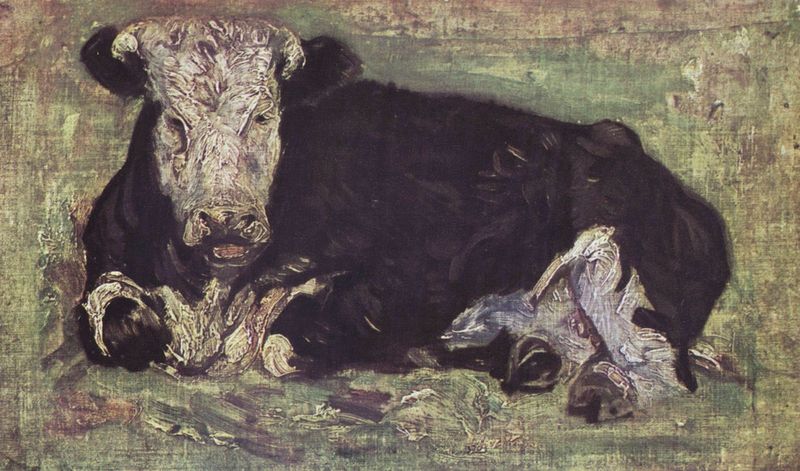
Titel: Liegende Kuh
Künstler: Vincent van Gogh
Institution: Privatsammlung
Schlagwörter: gemälde, kopf, weiß, grün, impressionismus, braun, grau, haar, hintergrund, nase, schwarz, skizze, zeichnung, blick, gras, rot, tier, wiese, beige, malerei, augen, böse, gesicht, steine, bild, bildnis, horn, portrait, porträt, öl, erde, feld, natur, weide, pastos, land, auge, realismus, frontal, ohren, beine, fell, hufe, schwanz, ruhe, liegen, ruhen, naturalismus, studie, schattierungen, kuh, rind, koppel, ölgemälde, essen, pfoten, liegend, knochen, wirbel, acryl, strich, leinwand, pinsel, ölmalerei, pinselduktus, hufen, unvollendet, gebiss, gefleckt, schnauze, maul, nüstern, zunge, ölskizze, nüster, euter, fleckvieh, hörner, schwarzbunte, grautöne, ochse, stier, hölzer, schwarzbunt, wiederkäuen, kalb, kälbchen, klauen, ruhend, lagern, pinselführung, franz marc, marc, tierstudie, hinterbeine, paarhufer, hüftknochen, vache, rindvieh, schattierunge, wiederkäuer, tierporträt, baselitz, kauen, öl auf leinwand, käuen, hötner, hosteiner, grasende kuh